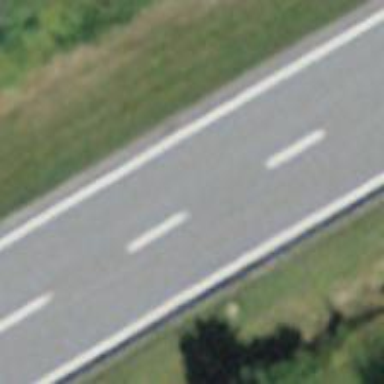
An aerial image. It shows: Primary road with asphalt surface.